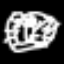
Label: angel